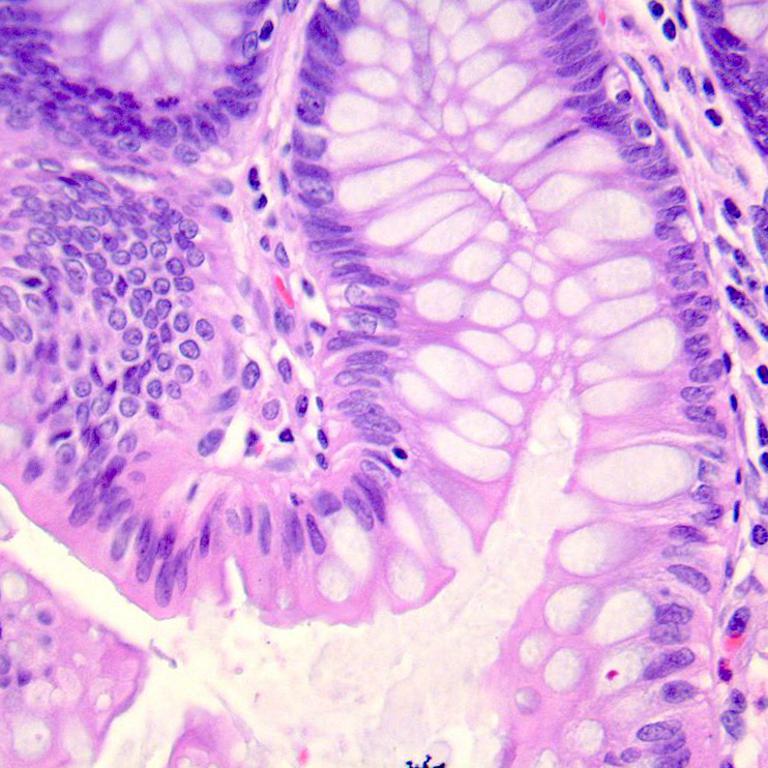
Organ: colon
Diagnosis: benign